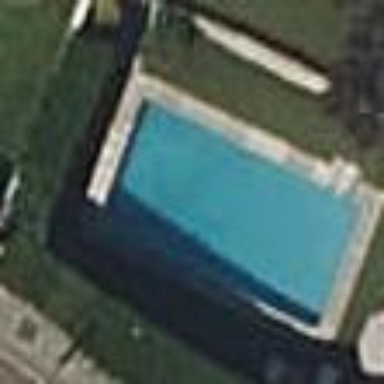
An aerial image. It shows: Swimming pool located in leisure land.